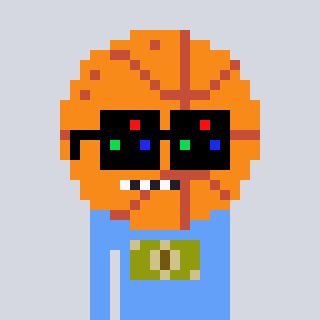
a pixel art character with square black sunglasses, a basketball-shaped head and a blue-colored body on a cool background